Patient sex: F
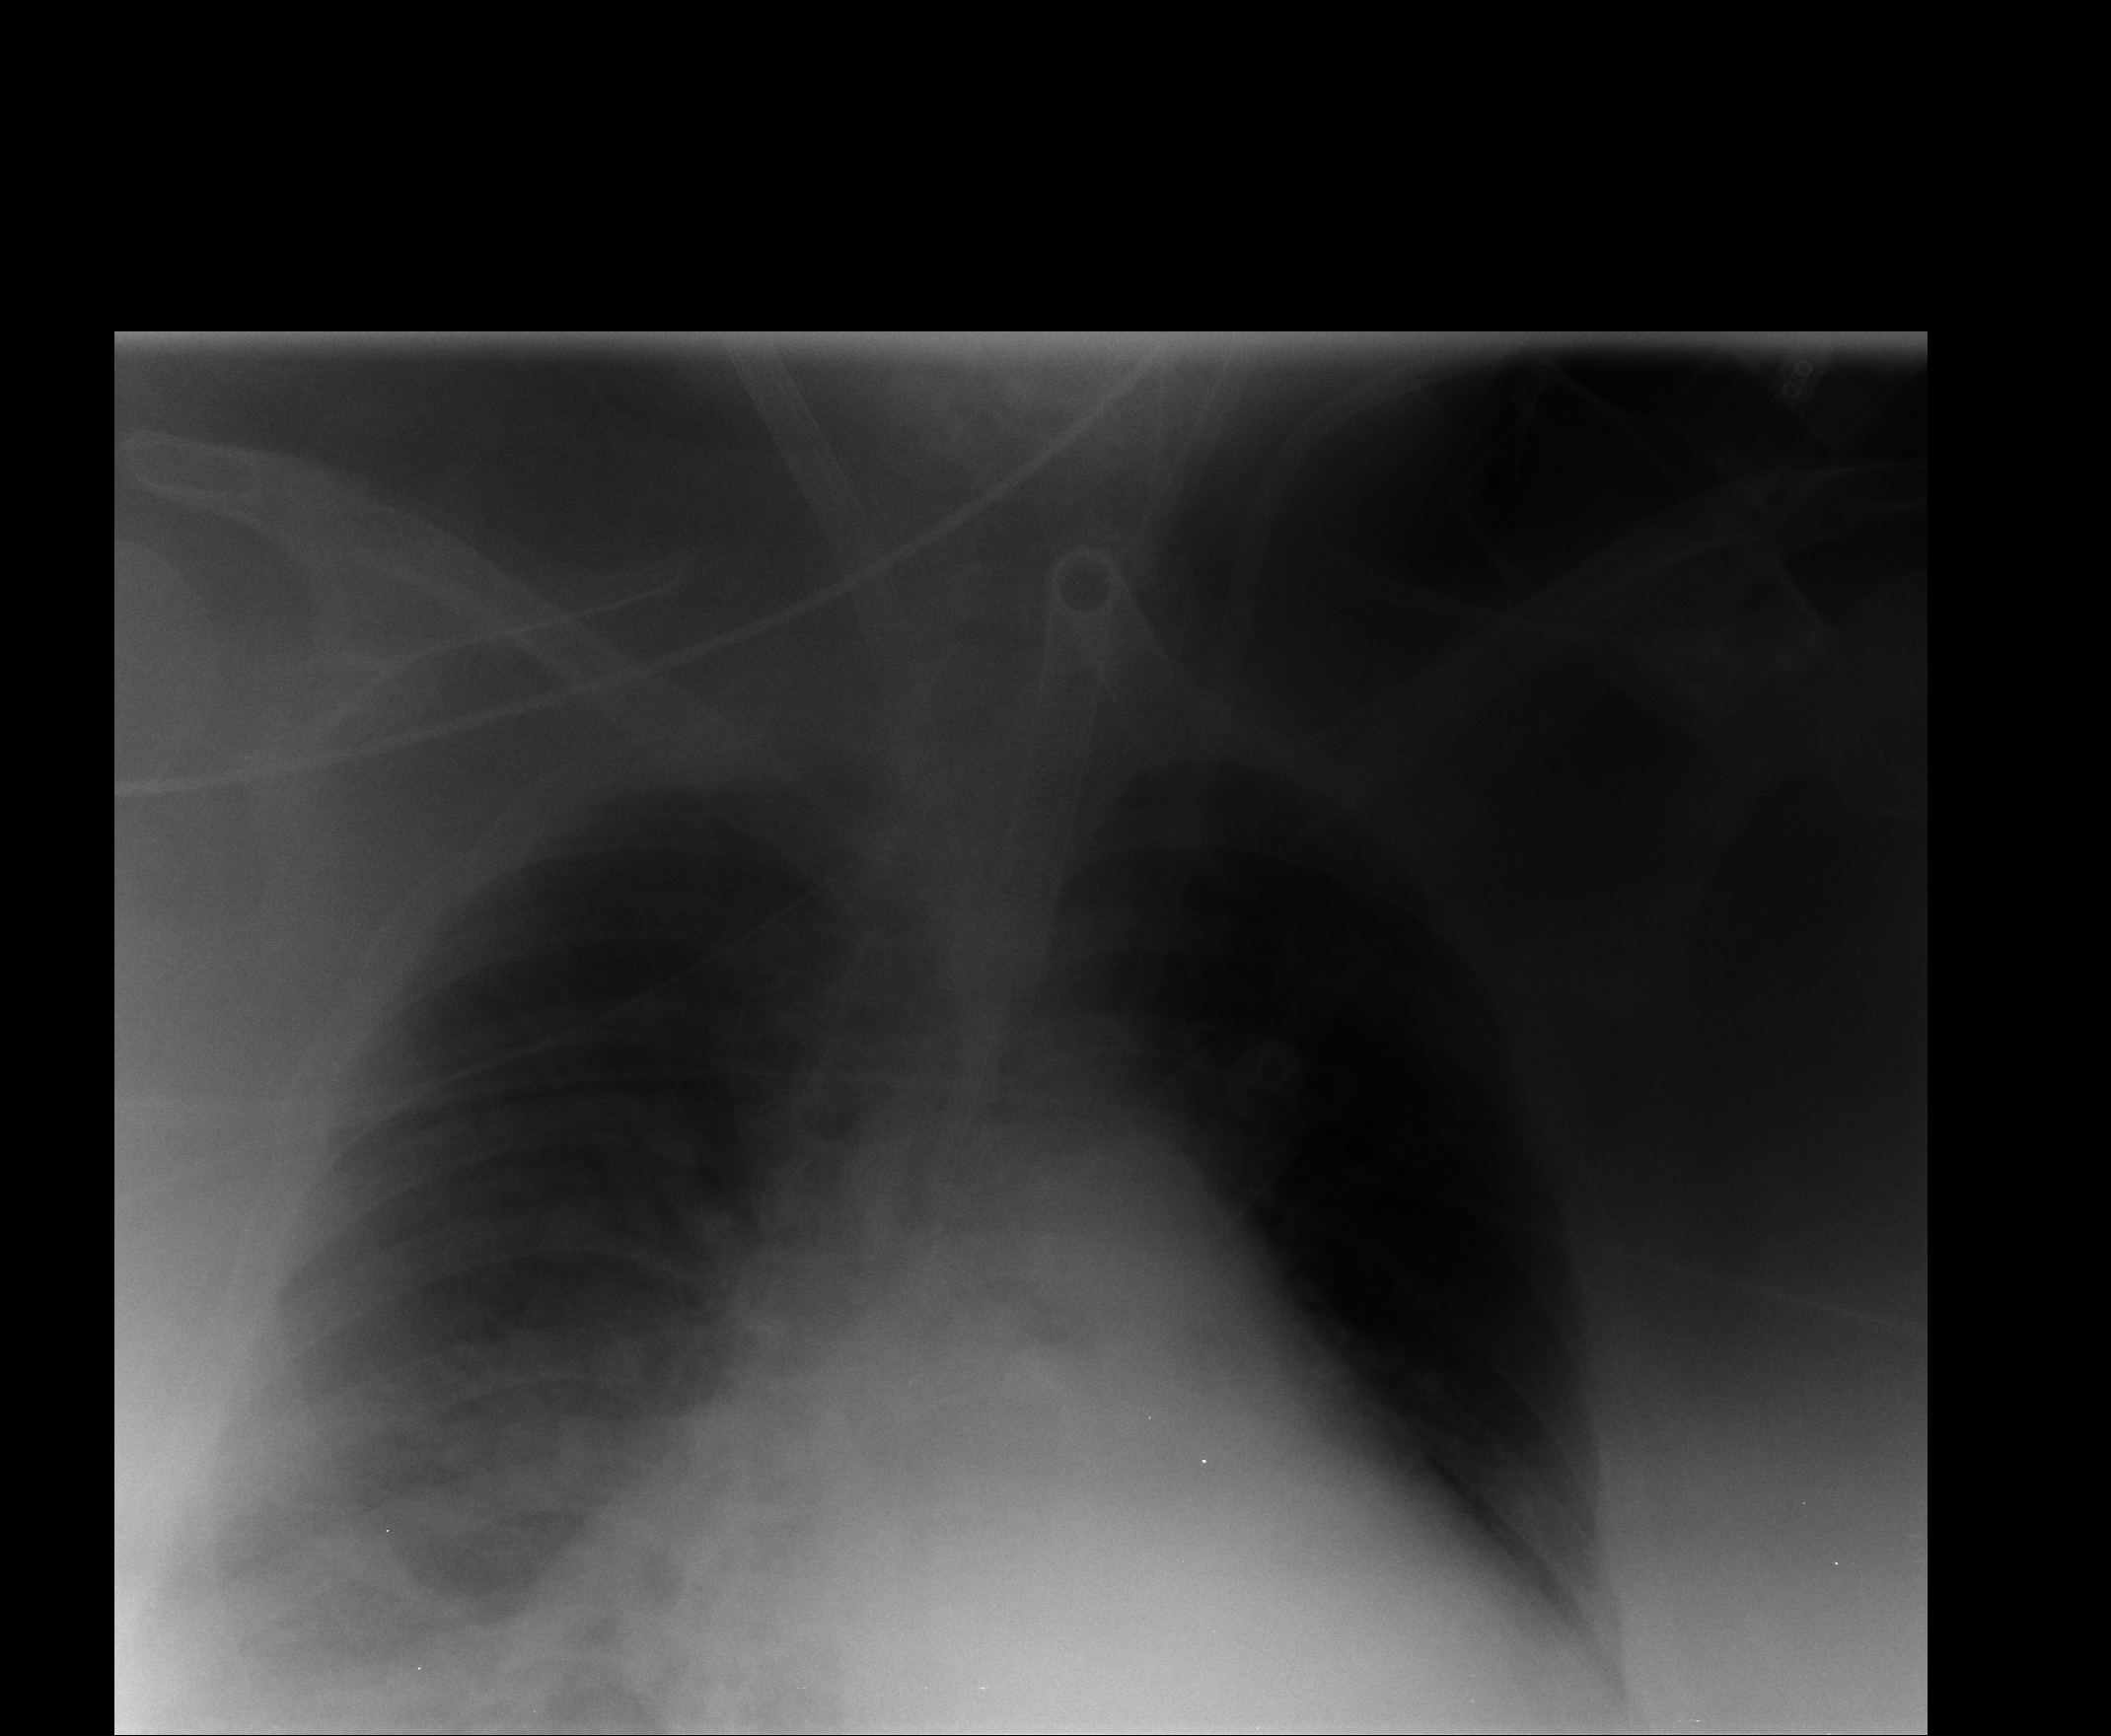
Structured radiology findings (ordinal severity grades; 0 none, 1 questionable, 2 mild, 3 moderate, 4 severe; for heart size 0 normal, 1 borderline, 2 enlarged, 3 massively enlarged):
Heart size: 1
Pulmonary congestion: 2
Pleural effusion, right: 2
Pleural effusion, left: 1
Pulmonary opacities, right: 3
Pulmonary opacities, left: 1
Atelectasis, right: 2
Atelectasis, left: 2